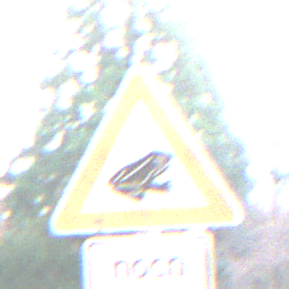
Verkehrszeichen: AmphibienwanderungLinks
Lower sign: LaengeEinerStrecke4
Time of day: MorningAfternoon
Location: Roofed (Urban)
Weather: PartlyCloudy
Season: NotSpecified
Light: Natural